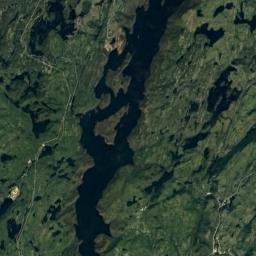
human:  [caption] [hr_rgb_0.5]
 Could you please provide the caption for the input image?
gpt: The surface of the lake in a wetland is covered with a large dense dark green and light green mixed plants .

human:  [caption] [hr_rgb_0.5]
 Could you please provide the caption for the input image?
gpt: There are small rivulets in the middle of this wetland .

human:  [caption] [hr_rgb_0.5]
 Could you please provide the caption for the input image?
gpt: There are numerous different shapes and sizes of water around the wetlands .

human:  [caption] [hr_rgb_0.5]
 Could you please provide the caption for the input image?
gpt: The wetland consists of green plants and water .

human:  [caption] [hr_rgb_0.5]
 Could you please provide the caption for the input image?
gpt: There are many green areas and water areas on the wetland .